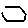
Label: hexagon